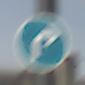
Verkehrszeichen: VorgeschriebeneFahrtrichtungRechts
Umgebung: Roofed, Suburban
Tageszeit: MorningAfternoon
Wetter: PartlyCloudy
Licht: Natural
Jahreszeit: Winter
Kontrast: LowContrast